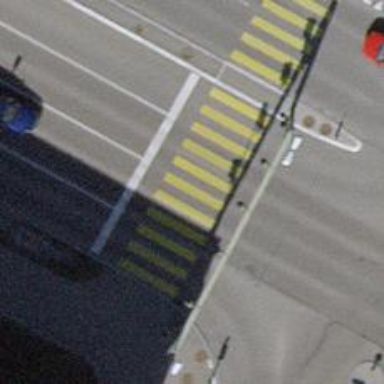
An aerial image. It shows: Road with traffic signals at crossing.